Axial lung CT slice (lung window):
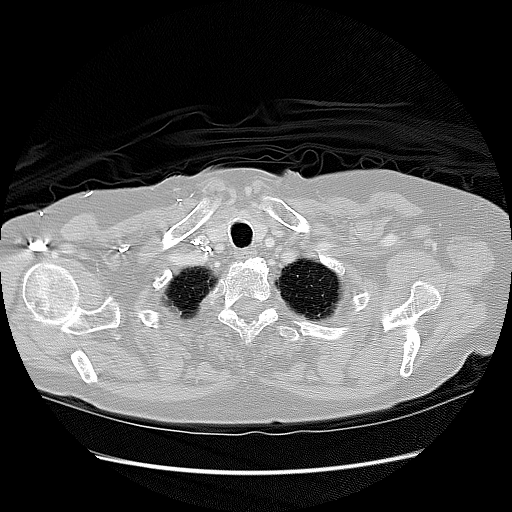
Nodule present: no